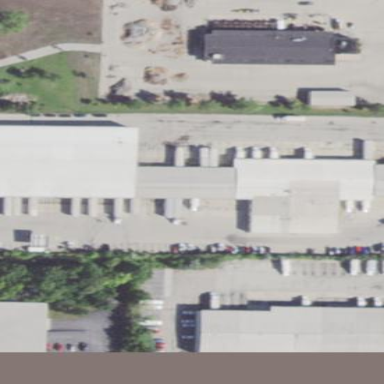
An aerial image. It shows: Commercial building.